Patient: sex M, age 71
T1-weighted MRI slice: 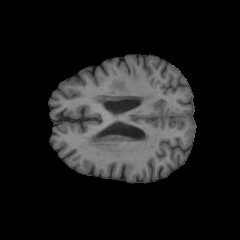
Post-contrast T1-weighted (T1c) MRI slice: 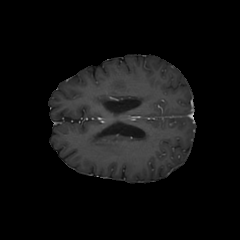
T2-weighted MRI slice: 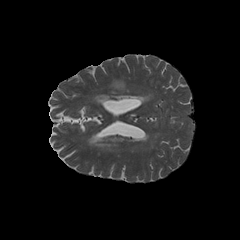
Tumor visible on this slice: yes
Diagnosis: Astrocytoma, IDH-wildtype
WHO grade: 2